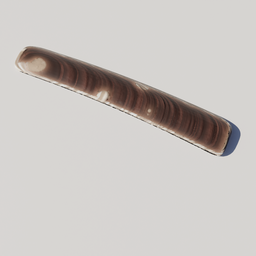
Label: animals